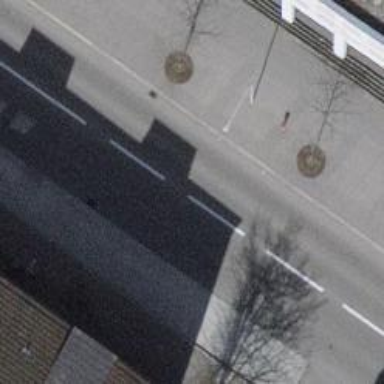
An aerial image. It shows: Bus stop equipped with public transport stop position.